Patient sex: M
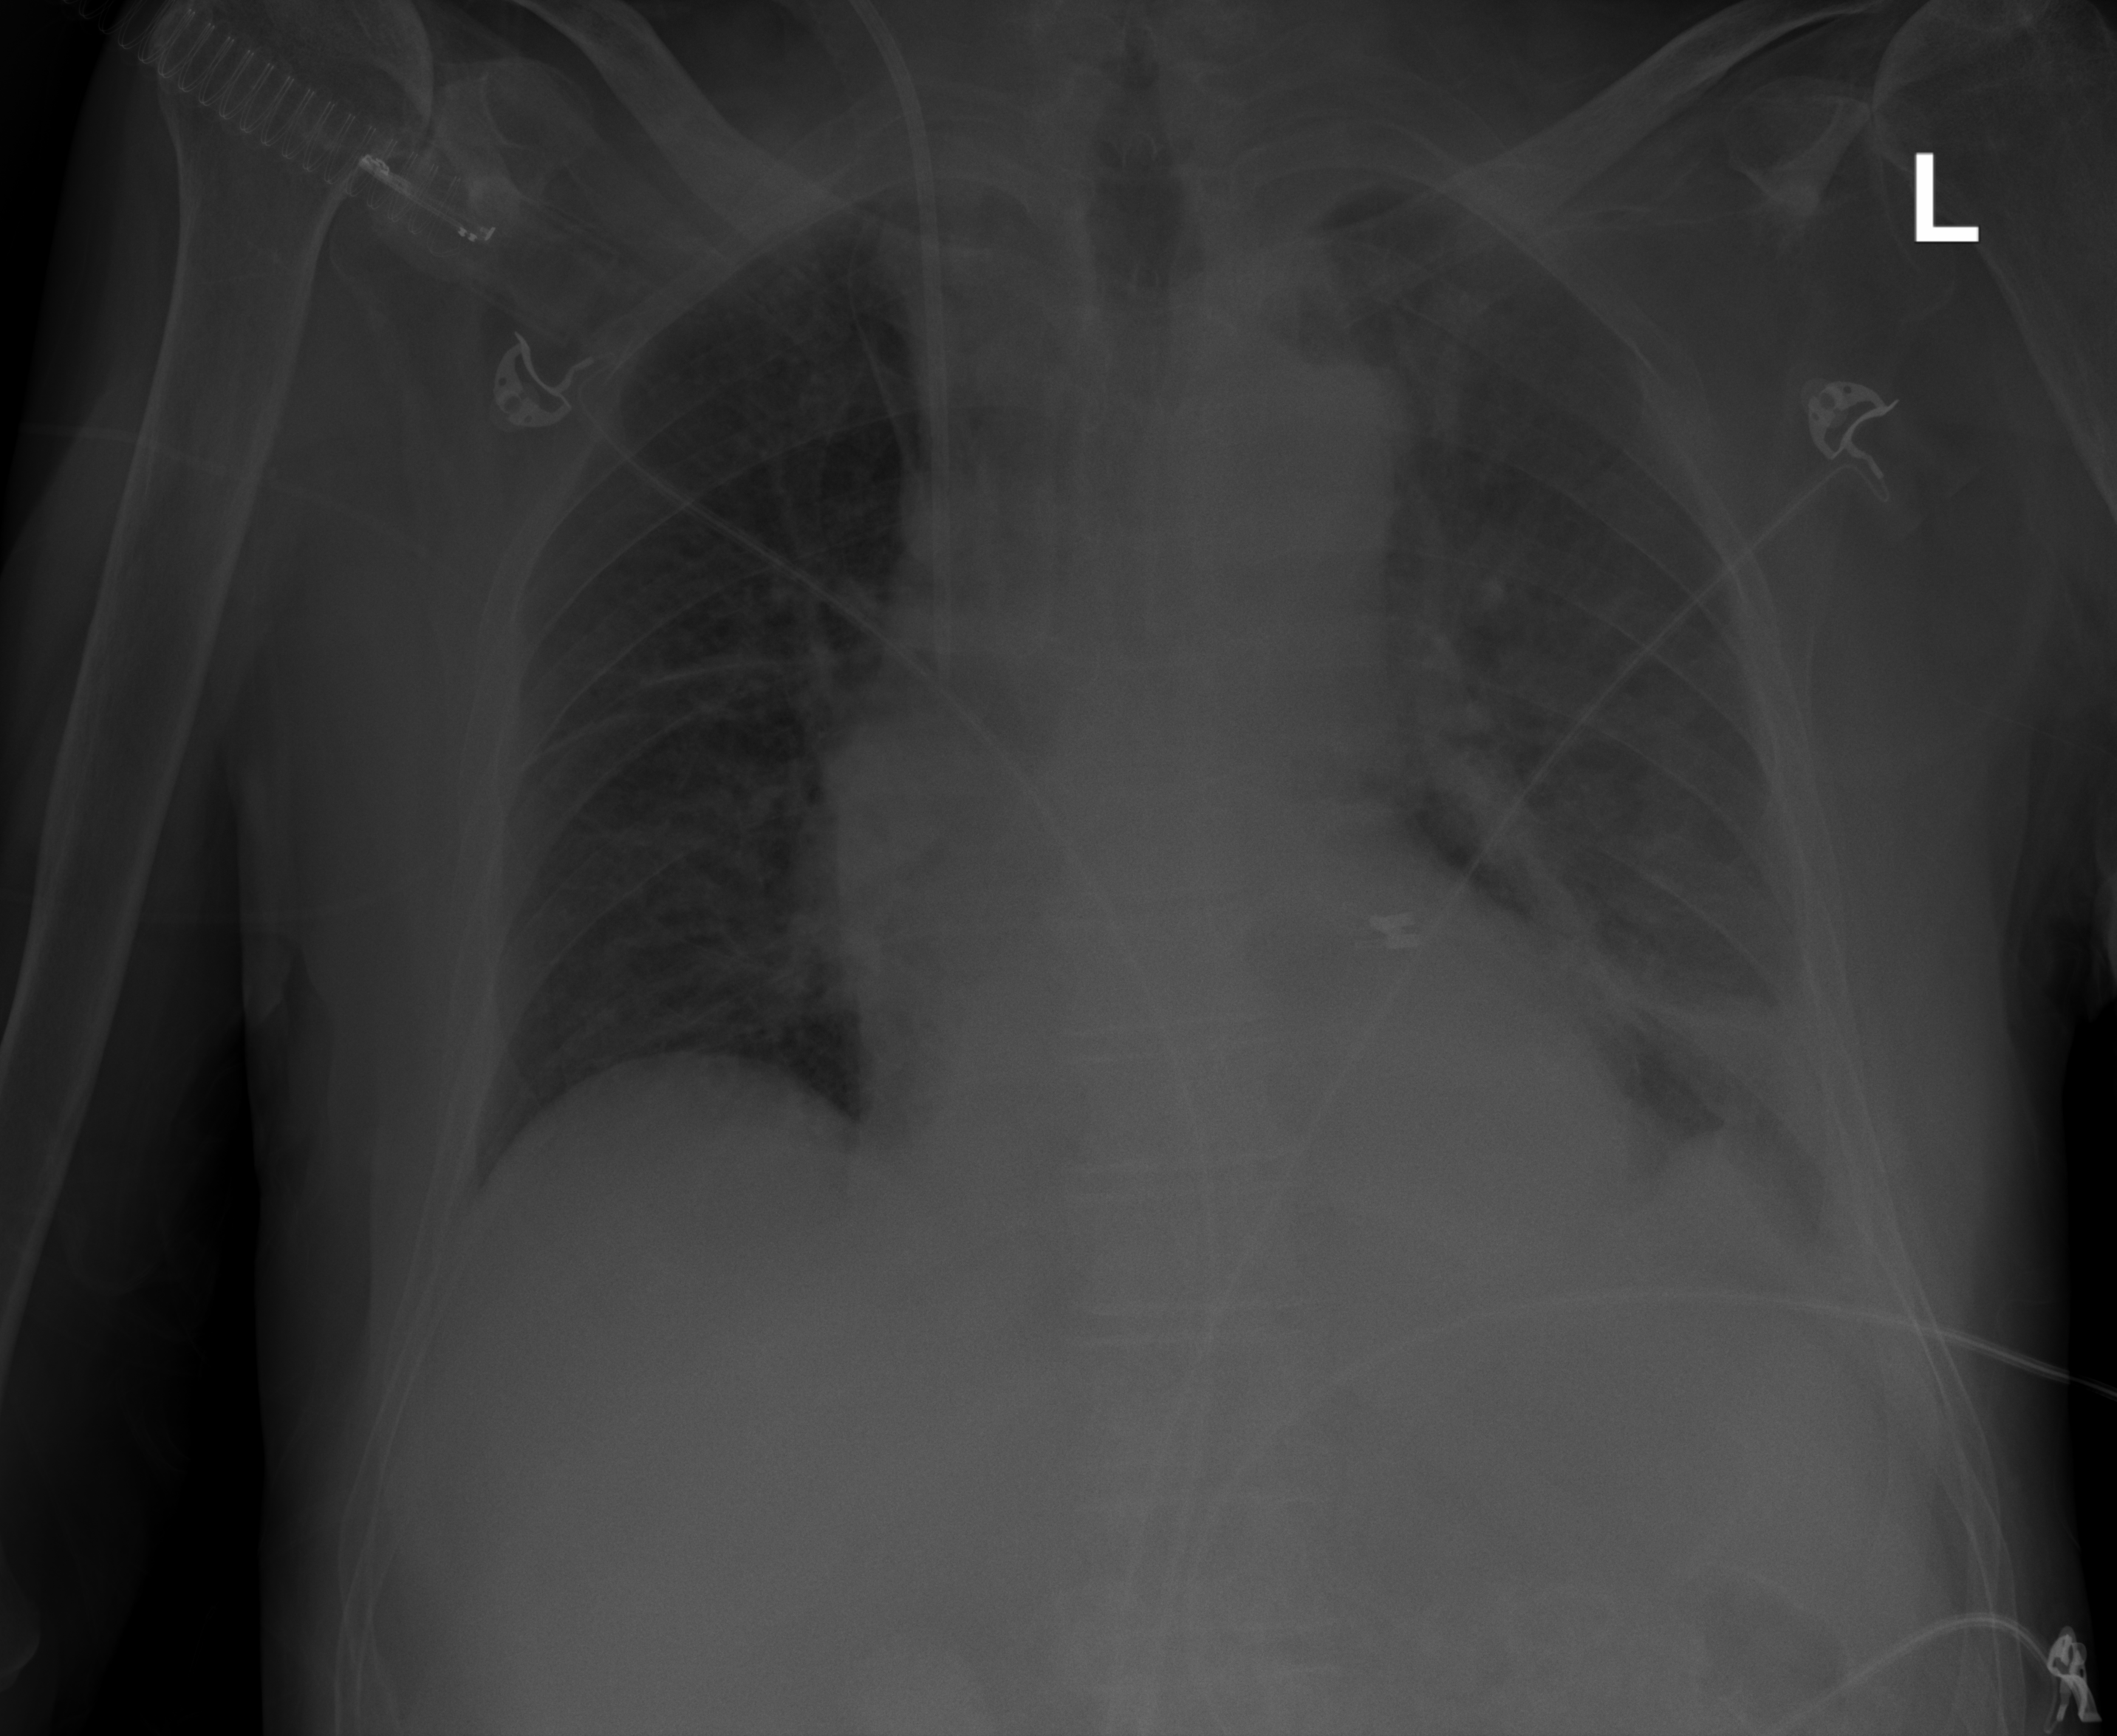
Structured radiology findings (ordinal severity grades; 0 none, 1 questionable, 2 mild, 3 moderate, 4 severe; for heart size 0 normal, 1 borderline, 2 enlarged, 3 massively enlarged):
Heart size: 2
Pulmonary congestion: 2
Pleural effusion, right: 0
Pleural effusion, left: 2
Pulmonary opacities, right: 2
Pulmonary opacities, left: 2
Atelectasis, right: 2
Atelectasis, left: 3